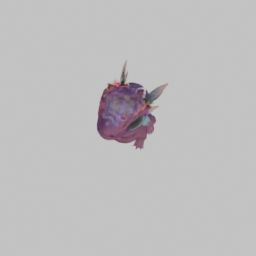
Label: animals